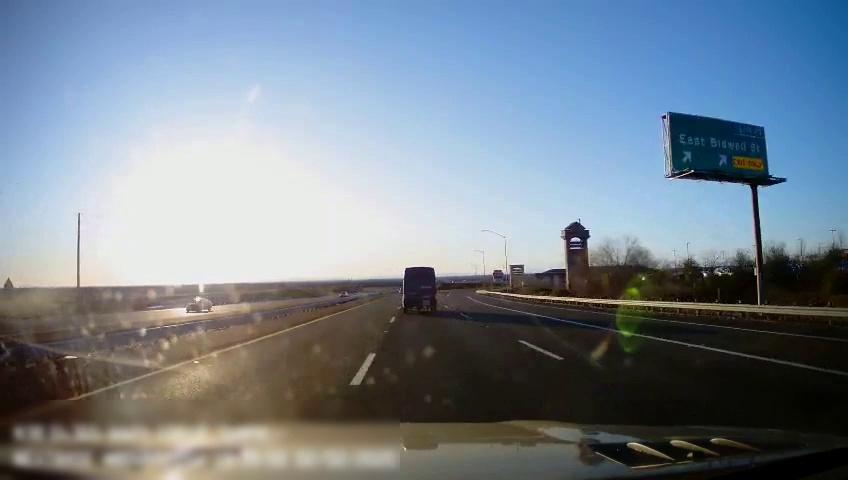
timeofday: Day
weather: Sunny
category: Drivable Space
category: Drivable Space
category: Vehicles | Truck
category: Vehicles | Car
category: Lanes | Current Lane
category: Lanes | Current Lane
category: Lanes | Alternate Lane
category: Lanes | Alternate Lane
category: Lanes | Alternate Lane
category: Traffic | Signs